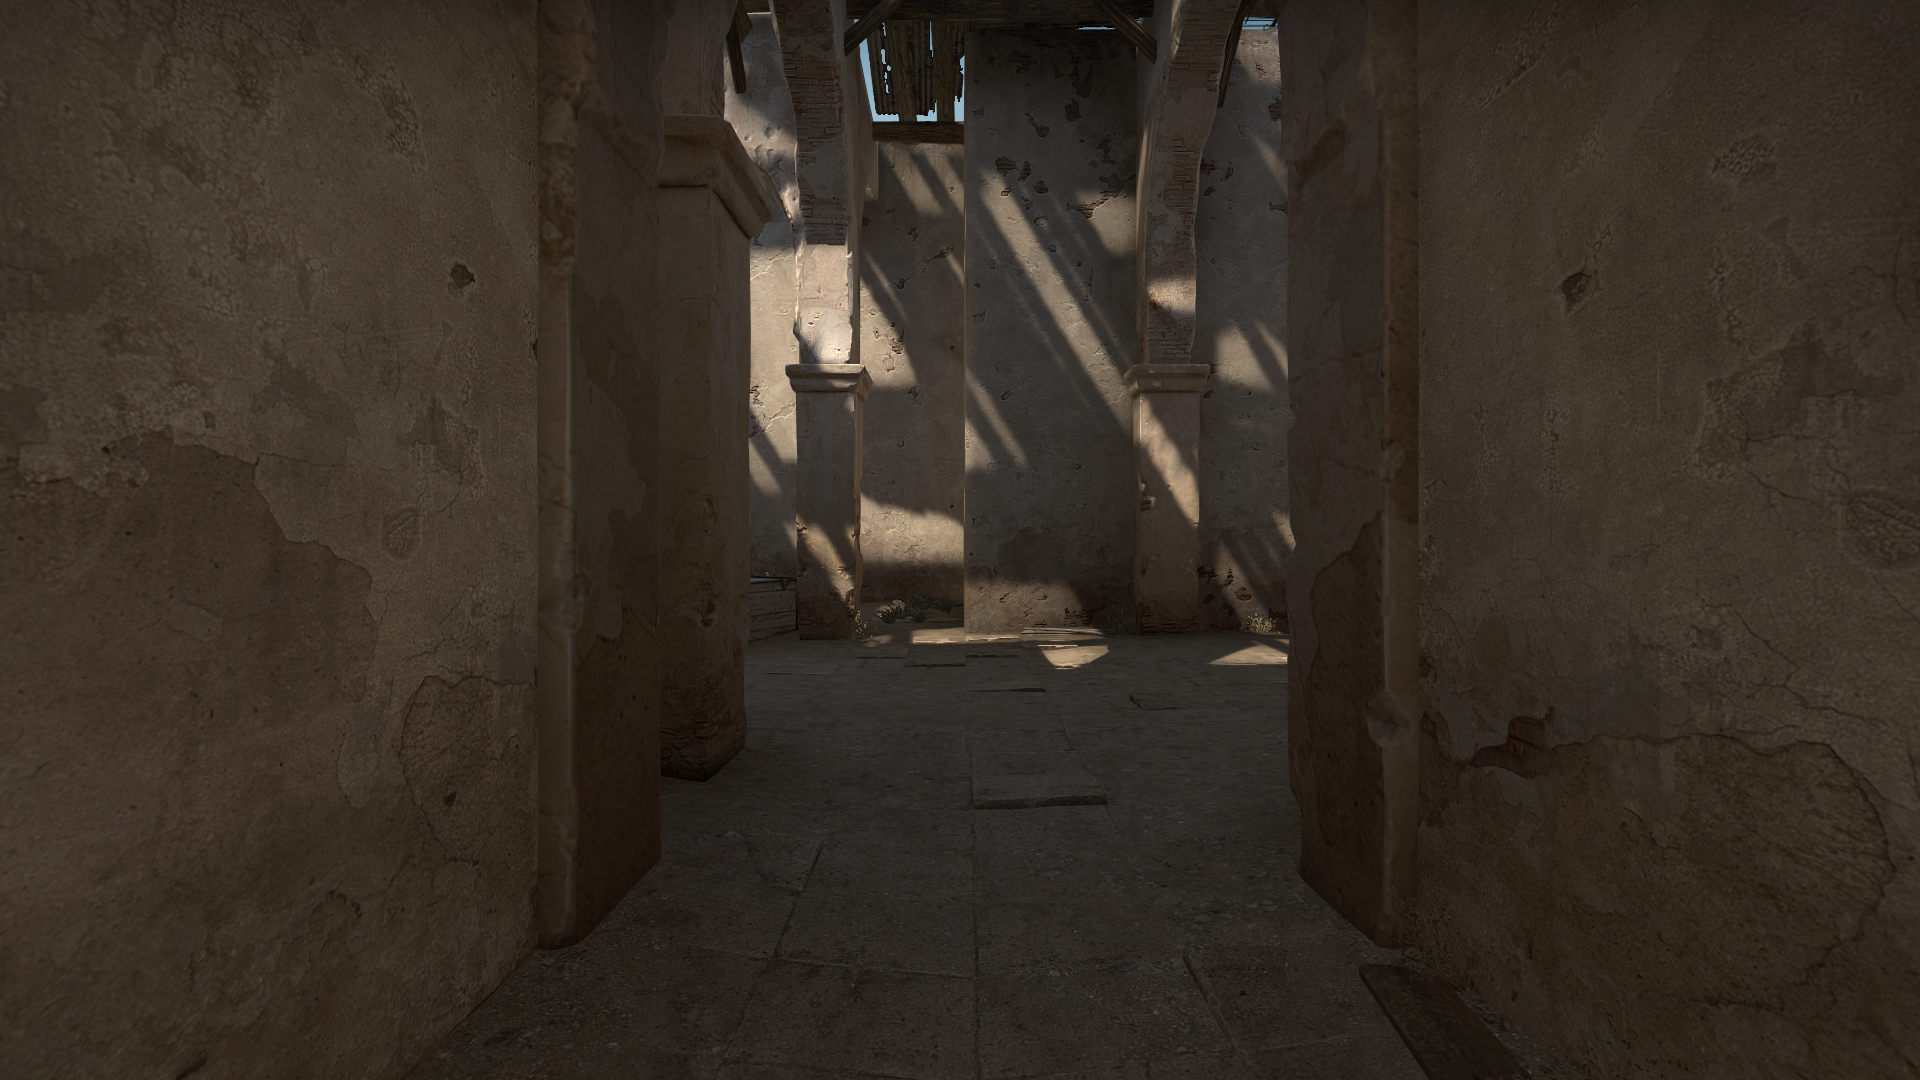
Map: de_dust2